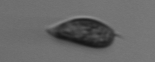
Label: Prorocentrum_triestinum